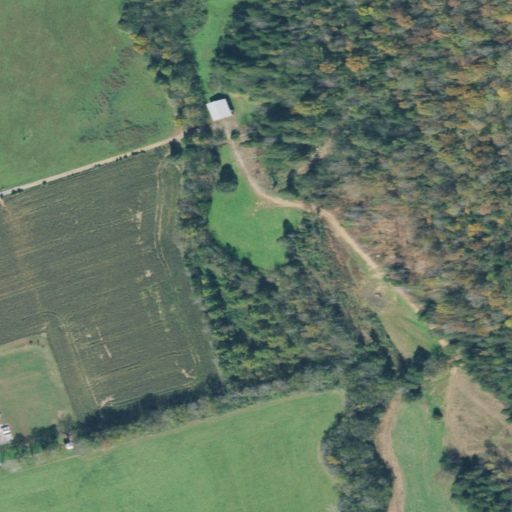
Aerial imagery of valley in Tennessee named Nancy Winn Cove containing pasture, deciduous forest, mixed forest, evergreen forest, and open development